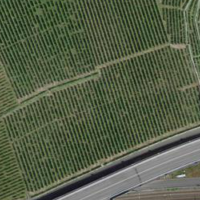
EUNIS habitat code: 24
Species observed at this site:
Mercurialis annua